Field crop: maize
Growth stage: 2
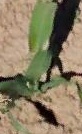
Species: maize